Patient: sex F, age 76
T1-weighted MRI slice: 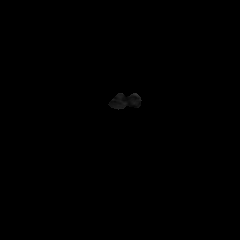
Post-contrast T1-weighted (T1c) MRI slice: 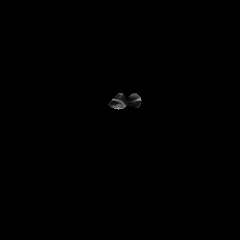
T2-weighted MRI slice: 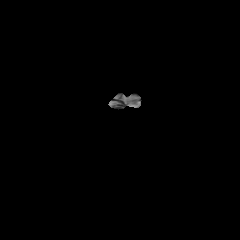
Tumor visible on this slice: no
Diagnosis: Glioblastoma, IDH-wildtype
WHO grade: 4